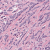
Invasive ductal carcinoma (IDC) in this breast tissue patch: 1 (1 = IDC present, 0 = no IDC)